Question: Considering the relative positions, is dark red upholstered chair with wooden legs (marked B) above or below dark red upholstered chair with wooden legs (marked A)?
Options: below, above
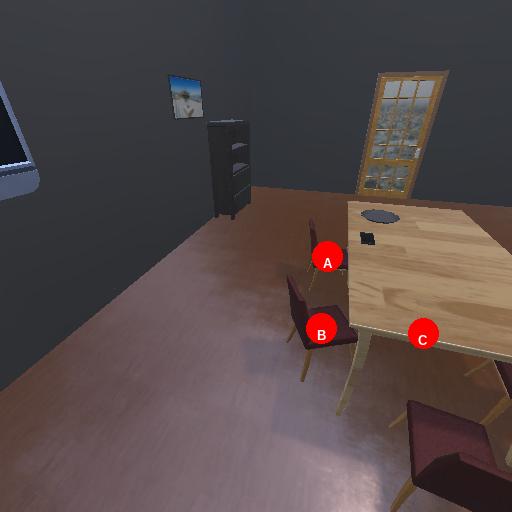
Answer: below